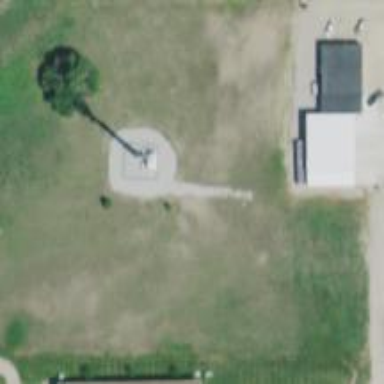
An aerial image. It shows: Statue serving as memorial.